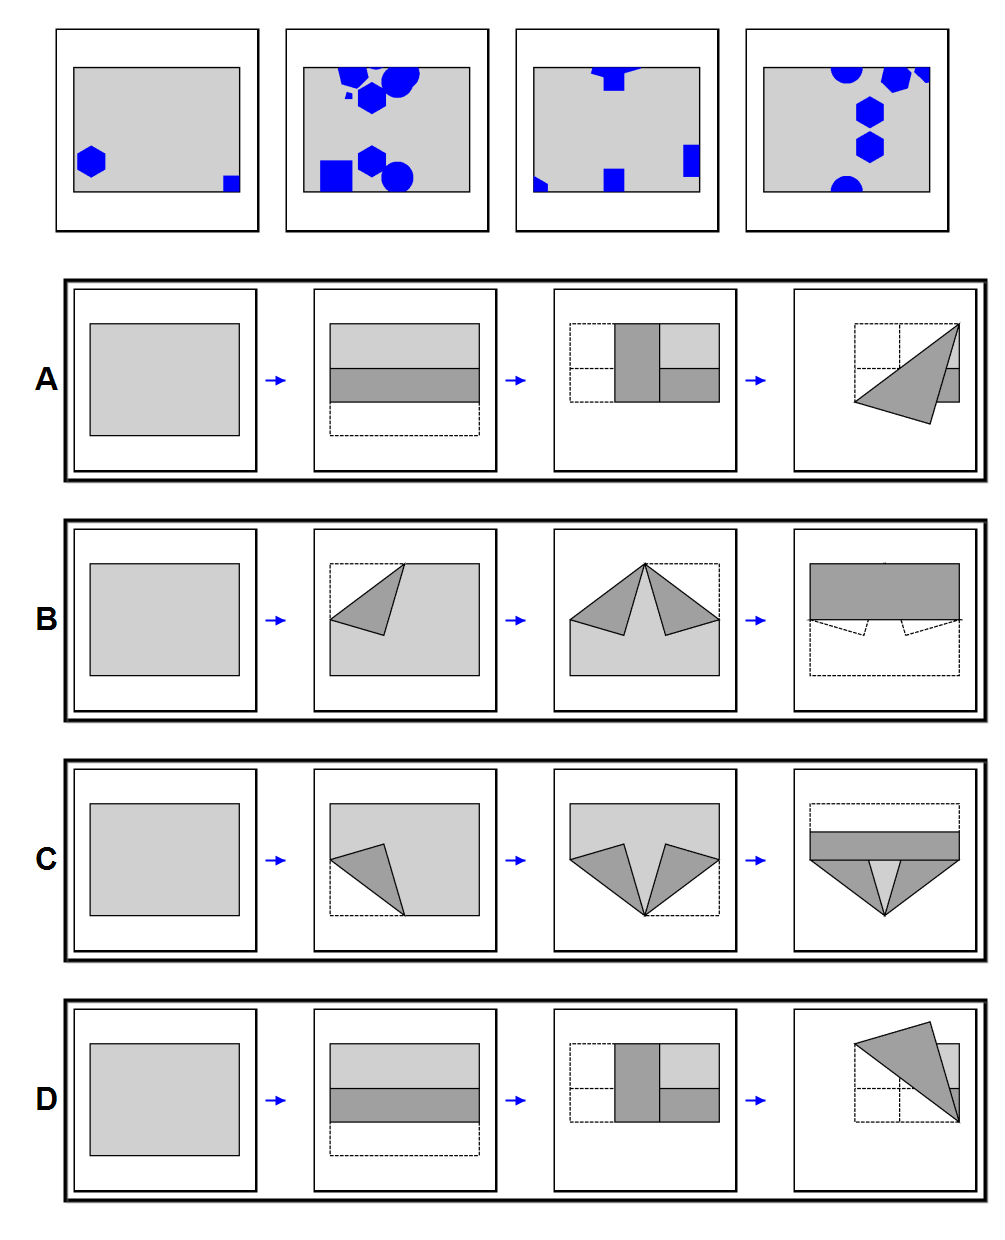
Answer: B